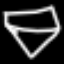
Label: diamond